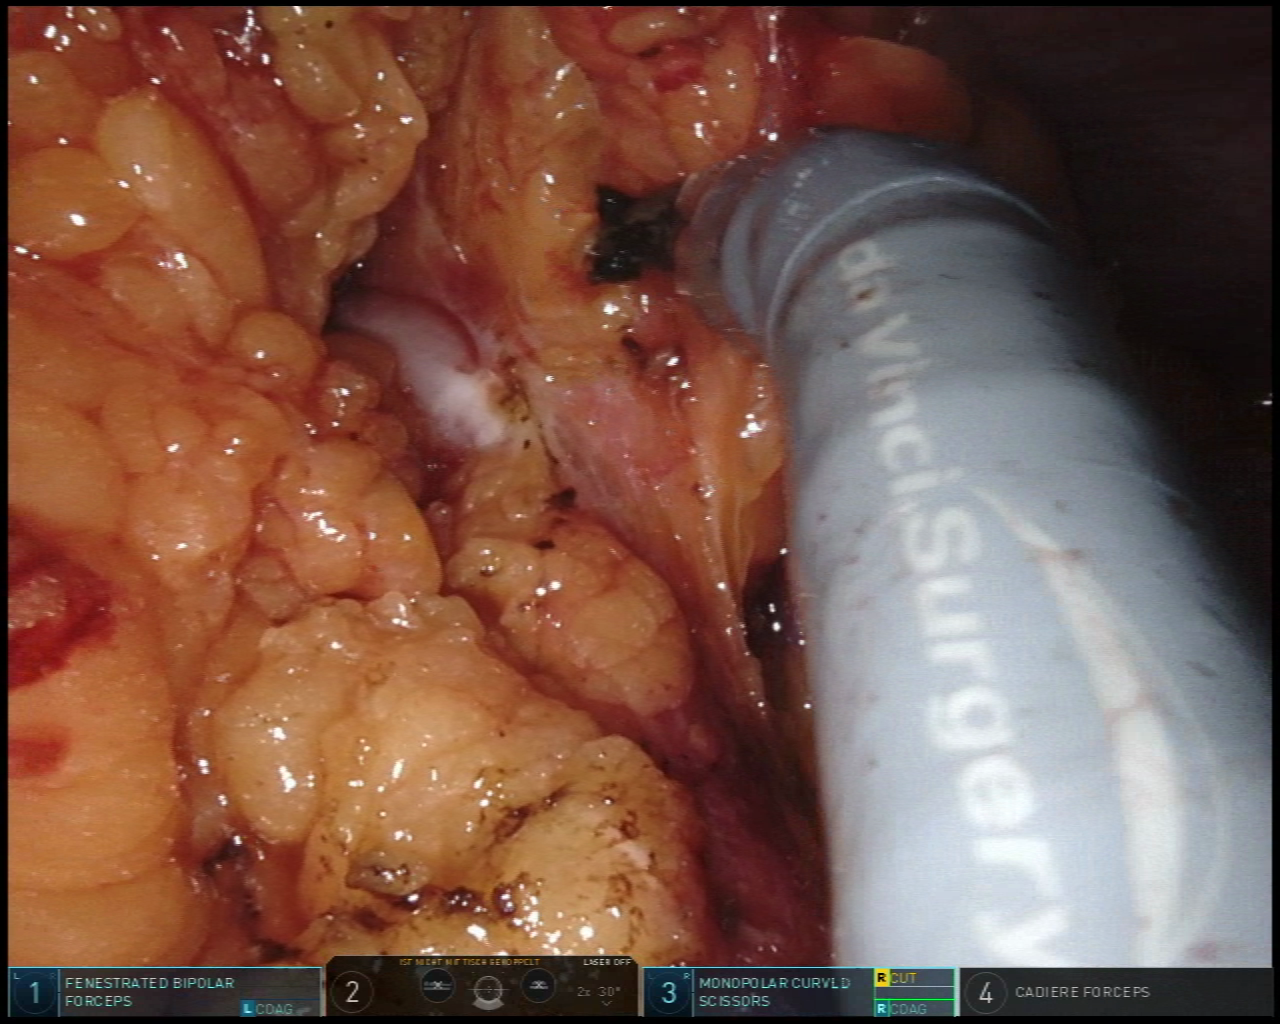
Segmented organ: stomach
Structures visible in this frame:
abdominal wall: yes
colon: no
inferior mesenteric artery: no
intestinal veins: no
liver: no
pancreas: no
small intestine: no
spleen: no
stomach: yes
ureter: no
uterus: no
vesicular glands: no